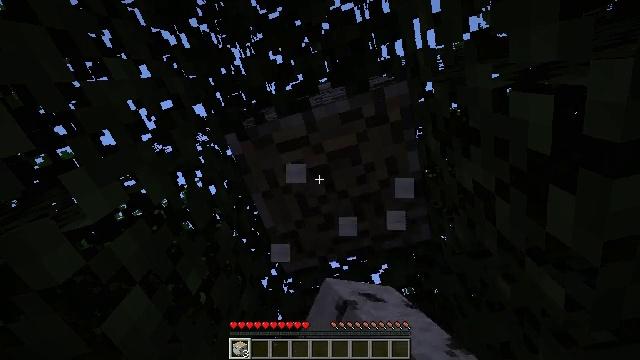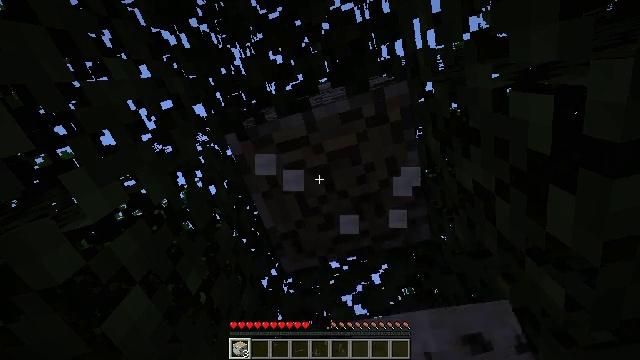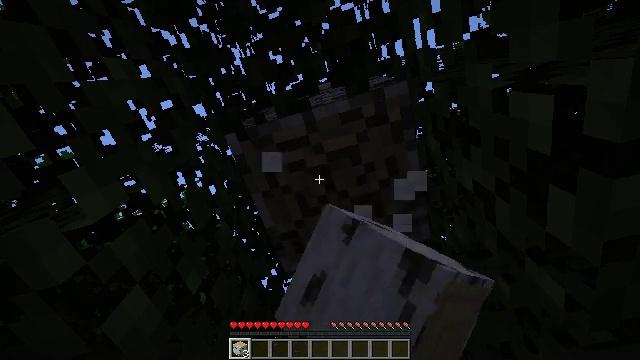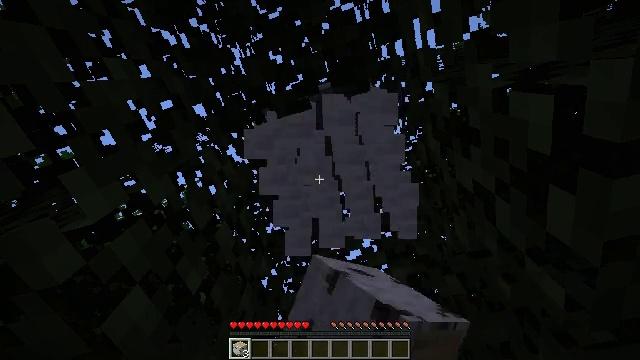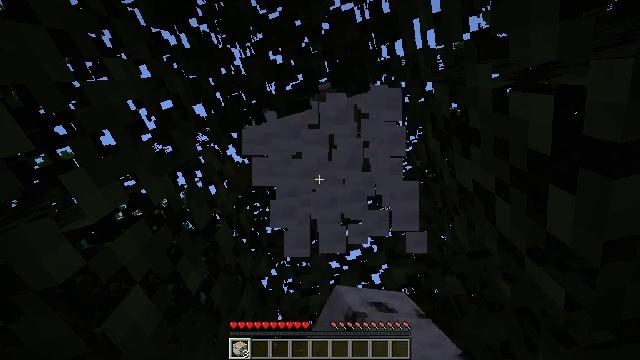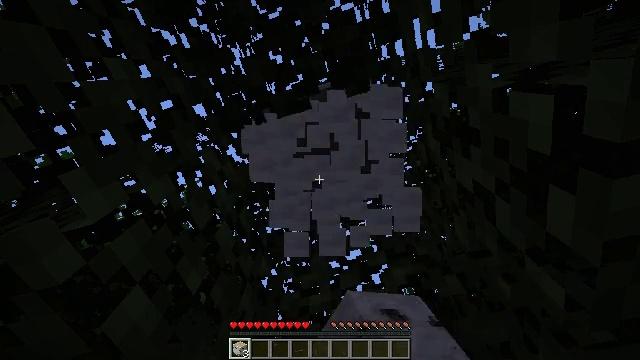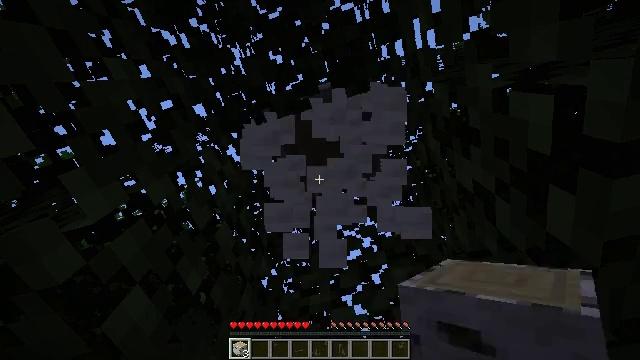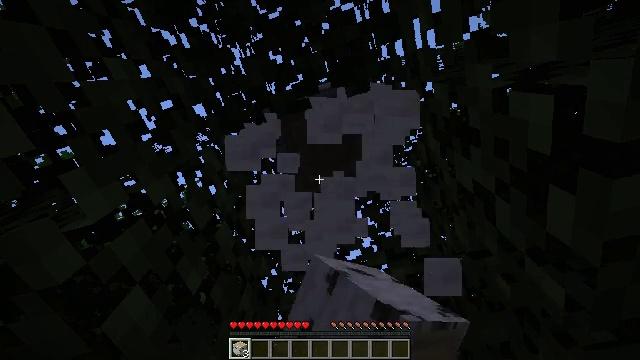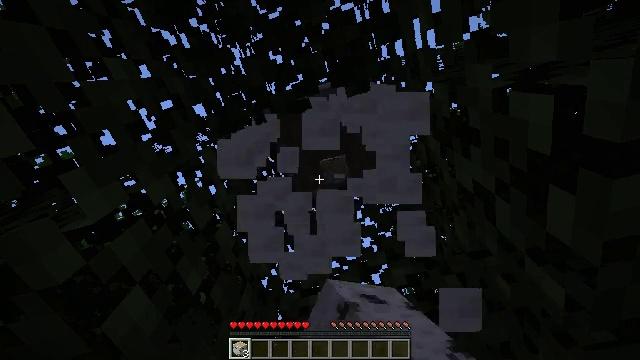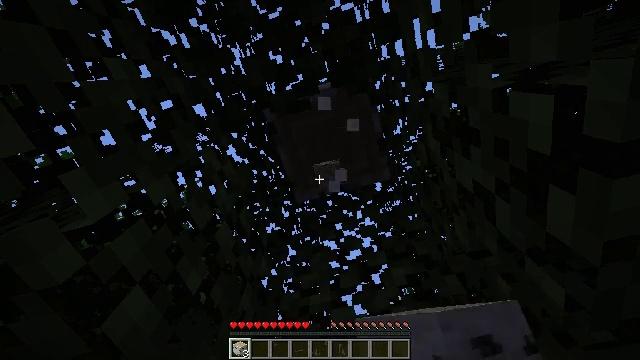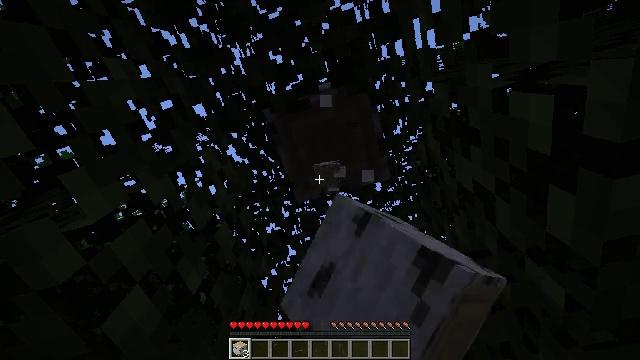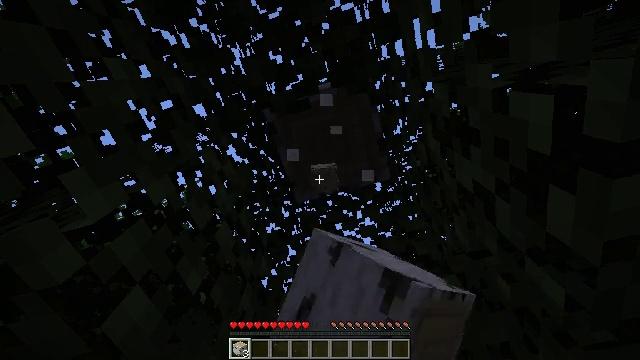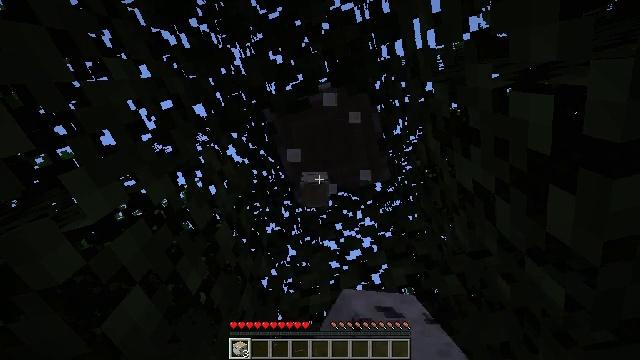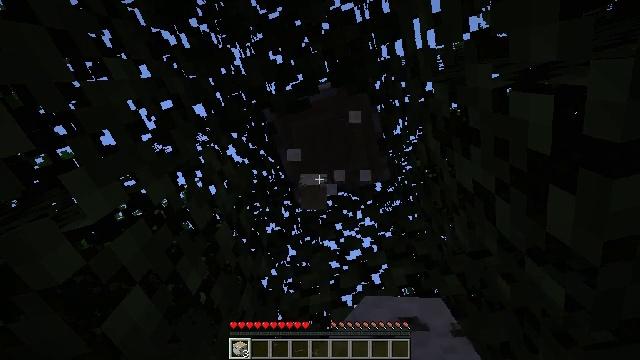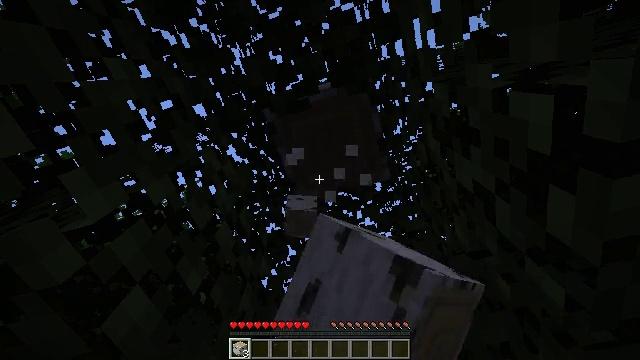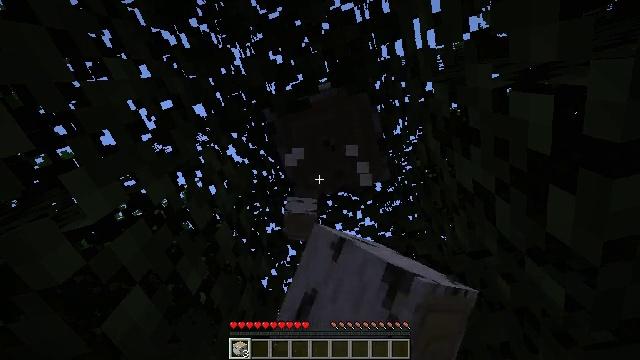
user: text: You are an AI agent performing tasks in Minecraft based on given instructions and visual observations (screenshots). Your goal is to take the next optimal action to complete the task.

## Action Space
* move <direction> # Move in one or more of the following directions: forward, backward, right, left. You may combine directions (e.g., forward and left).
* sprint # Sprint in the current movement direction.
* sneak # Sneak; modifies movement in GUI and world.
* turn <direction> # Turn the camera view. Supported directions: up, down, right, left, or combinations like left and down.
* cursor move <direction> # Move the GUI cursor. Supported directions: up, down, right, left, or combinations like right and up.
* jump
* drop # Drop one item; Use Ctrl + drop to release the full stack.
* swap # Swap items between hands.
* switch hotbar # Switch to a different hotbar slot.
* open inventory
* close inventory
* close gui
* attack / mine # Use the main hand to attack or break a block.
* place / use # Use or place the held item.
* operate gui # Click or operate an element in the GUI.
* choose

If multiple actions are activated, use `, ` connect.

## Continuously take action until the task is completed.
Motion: motion action
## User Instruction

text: Break the birch log in the forest.
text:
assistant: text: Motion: attack / mine
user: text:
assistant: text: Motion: attack / mine
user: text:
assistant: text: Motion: attack / mine
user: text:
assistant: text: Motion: attack / mine
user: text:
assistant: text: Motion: attack / mine
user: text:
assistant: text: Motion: attack / mine
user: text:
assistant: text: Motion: attack / mine
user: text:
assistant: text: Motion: attack / mine
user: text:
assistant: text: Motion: attack / mine
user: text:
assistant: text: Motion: attack / mine
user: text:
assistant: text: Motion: attack / mine
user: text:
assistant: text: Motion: attack / mine
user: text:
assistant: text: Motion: attack / mine
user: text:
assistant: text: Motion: attack / mine
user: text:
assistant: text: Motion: attack / mine
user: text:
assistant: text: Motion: attack / mine
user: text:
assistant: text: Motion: attack / mine
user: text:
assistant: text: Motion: attack / mine
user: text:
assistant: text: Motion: attack / mine
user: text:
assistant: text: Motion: attack / mine
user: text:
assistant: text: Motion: attack / mine
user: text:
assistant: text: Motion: attack / mine
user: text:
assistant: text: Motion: attack / mine
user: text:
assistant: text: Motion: attack / mine
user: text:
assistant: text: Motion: attack / mine
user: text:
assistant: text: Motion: attack / mine
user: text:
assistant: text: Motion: attack / mine
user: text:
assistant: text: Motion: attack / mine
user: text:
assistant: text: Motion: attack / mine
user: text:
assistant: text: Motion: turn up, attack / mine